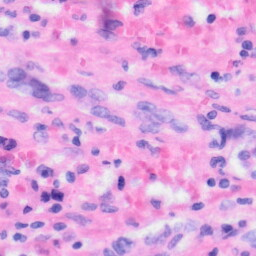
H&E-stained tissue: Liver